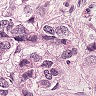
Metastatic tissue present: yes